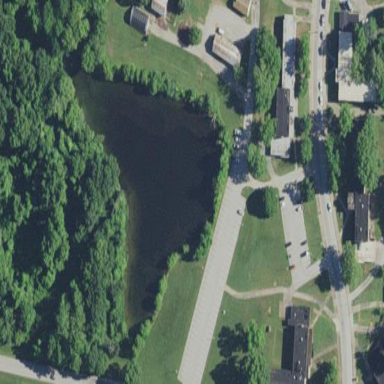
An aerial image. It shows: Pond designated as water feature.